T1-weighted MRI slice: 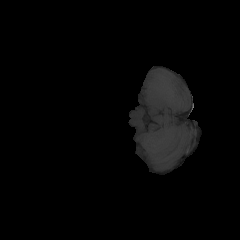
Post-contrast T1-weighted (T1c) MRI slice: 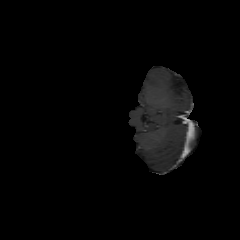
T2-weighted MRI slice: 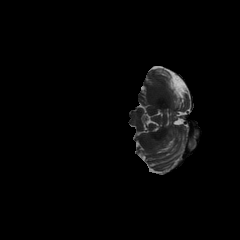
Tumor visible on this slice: no